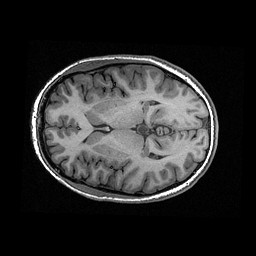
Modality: T1w
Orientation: axial
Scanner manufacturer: ge
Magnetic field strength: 3 T
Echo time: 0.00318 s